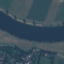
Label: River